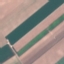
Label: AnnualCrop